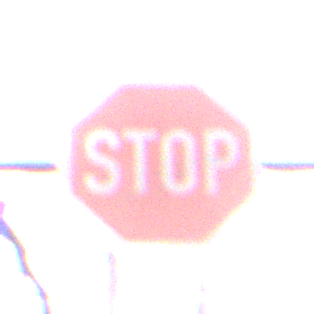
Verkehrszeichen: Stop
Umgebung: Outdoor, Nature
Tageszeit: Midday
Wetter: Overcast
Licht: Natural
Jahreszeit: Autumn
Kontrast: LowContrast